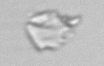
Label: detritus_transparent